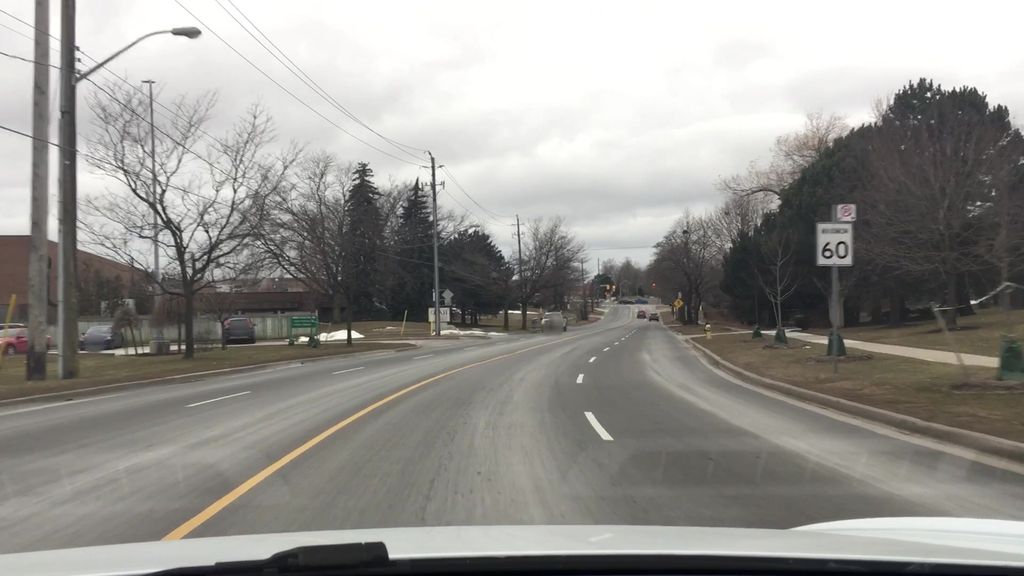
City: toronto